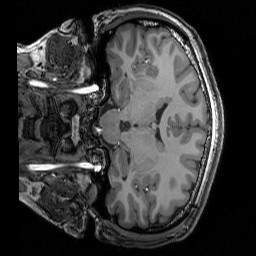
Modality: T1w
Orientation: coronal
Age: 18
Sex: female
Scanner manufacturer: siemens
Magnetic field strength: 3 T
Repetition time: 2.3 s
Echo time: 0.00344 s